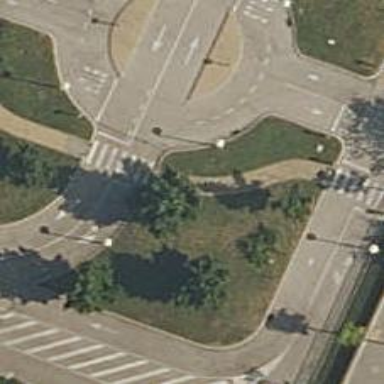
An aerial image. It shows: Zebra crossing on the road.